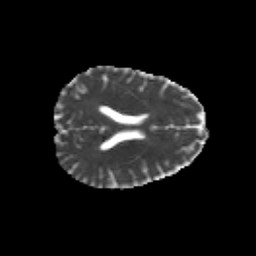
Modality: MD
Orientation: axial
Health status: healthy
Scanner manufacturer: philips
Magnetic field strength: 3 T
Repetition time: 6.964 s
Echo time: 0.092 s